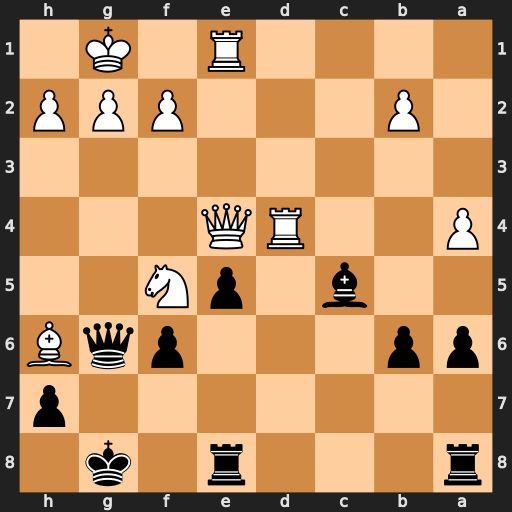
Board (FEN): r3r1k1/7p/pp3pqB/2b1pN2/P2RQ3/8/1P3PPP/4R1K1
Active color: b
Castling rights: -
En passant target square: -
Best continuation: exd4 Qd5+ Qf7 Qxf7+ Kxf7